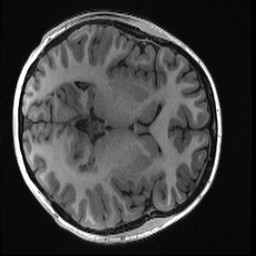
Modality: T1w
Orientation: axial